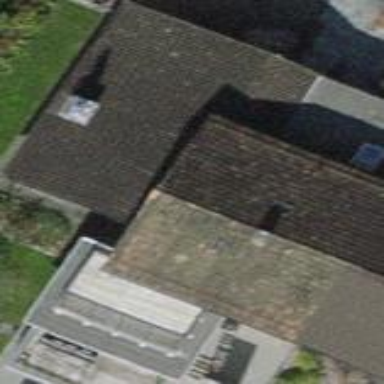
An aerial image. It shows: Semi-detached house.